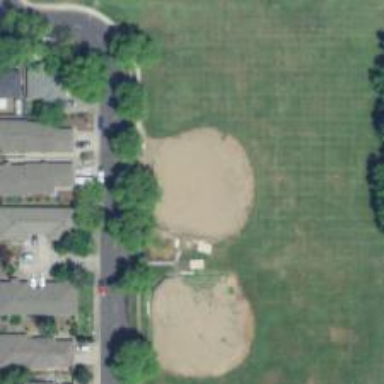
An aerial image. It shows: Softball pitch for leisure and sport activities.